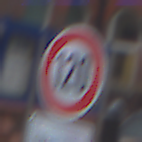
Verkehrszeichen: Geschwindigkeit120
Zusatzzeichen unten: HinweisDurchVerbaleAngabe6
Umgebung: Outdoor, Urban
Tageszeit: MorningAfternoon
Wetter: Overcast
Licht: Natural
Jahreszeit: NotSpecified
Kontrast: LowContrast